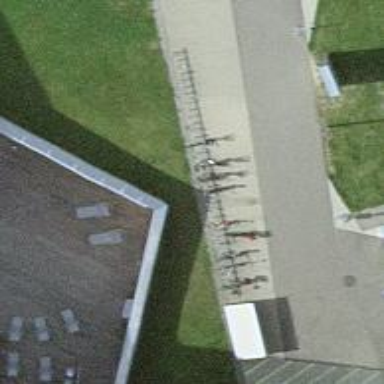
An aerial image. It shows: Bicycle parking area with stands.